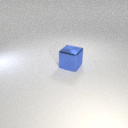
large blue metal cube